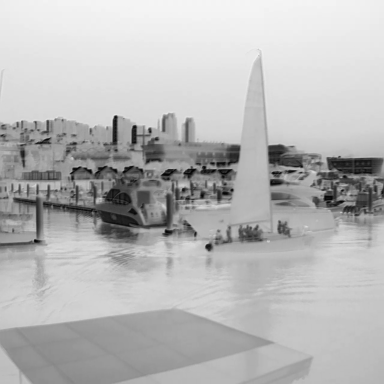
There are three objects shown in the infrared image, including two canoes, and a sailboat.